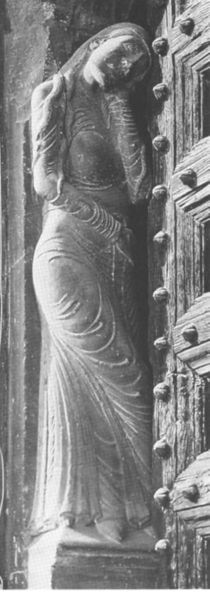
Titel: Portalgewände mit Skulptur, Eva
Standort: Lodi, Dom S. Bassiano (EU - I - Lombardei)
Schlagwörter: hand, kopf, frau, holz, kleid, marmor, säule, tür, gebäude, schleier, arm, falten, sockel, stein, trauer, kirche, schlank, figur, haare, traurig, skulptur, statue, relief, bauch, bildhauerei, faltenwurf, plastik, verträumt, geneigt, tor, foto, eingang, gestützt, dom, weinen, augen zu, jungfrau, schwarzweiß, portal, schoss, gestus, pforte, mittelalter, gewändefigur, heilige, anlehnen, maria, mittelalterlich, lirche, frauenkörper, bildhauer, tympanon, gewände, kummer, schüsselfalten, kirchentür, kichentür, gestuis